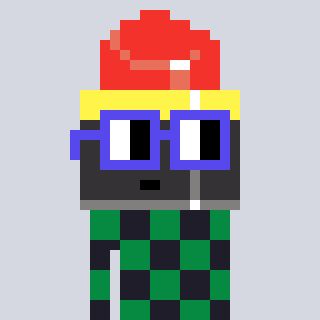
a pixel art character with square blue glasses, a lipstick-shaped head and a grayscale-colored body on a cool background